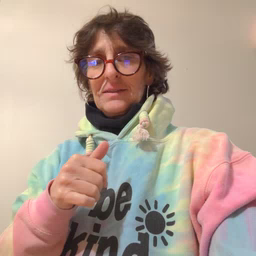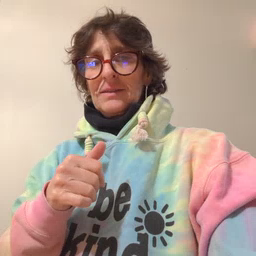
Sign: who